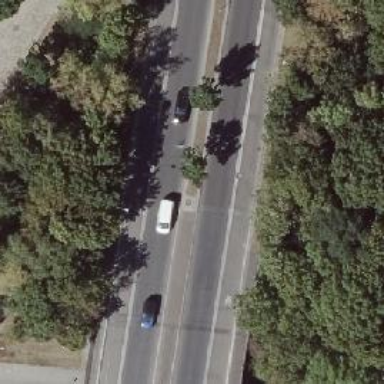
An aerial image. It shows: Beautiful avenue lined with deciduous broadleaved trees.